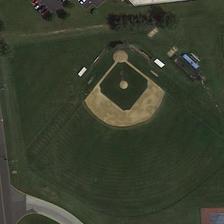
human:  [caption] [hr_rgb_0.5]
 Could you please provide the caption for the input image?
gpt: the tranquil lawn only has a fan-shaped baseball field .

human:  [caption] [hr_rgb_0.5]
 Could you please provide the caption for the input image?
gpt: a baseball field is next to a road and a parking lot .

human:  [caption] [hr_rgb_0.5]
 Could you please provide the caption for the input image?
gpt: a fan-shaped court and a black highway beside .

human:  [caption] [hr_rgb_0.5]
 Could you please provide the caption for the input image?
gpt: a baseball field is near a parking lot .

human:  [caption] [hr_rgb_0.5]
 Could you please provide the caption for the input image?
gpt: a baseball field is surrounded by a large piece of green meadow .